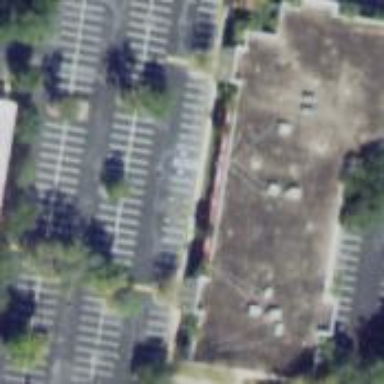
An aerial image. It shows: Parking space.